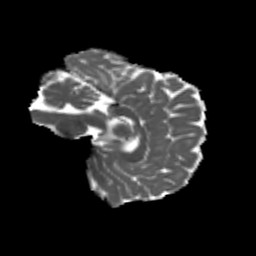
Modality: MD
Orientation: sagittal
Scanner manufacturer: siemens
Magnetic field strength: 3 T
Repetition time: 4.16 s
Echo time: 0.0806 s